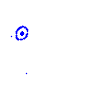
Particle: proton